Question: I'm trying to create a REST service which shows/adds/deletes/edits soccer data in a database.
I've made a design of how I could achieve this, but it becomes quite complicated.
For example, when a goal is scored, what URL should I call?
So the question is, am I going in the right direction or do you advice something way different?

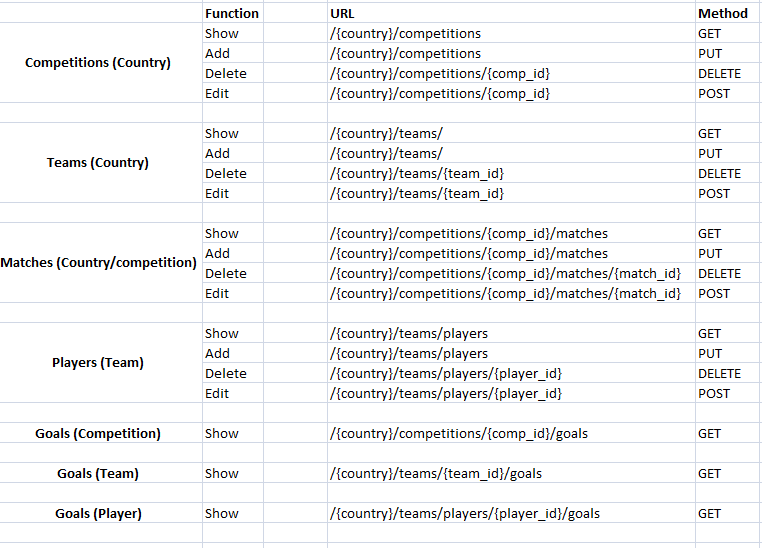
Answer: - <URL>